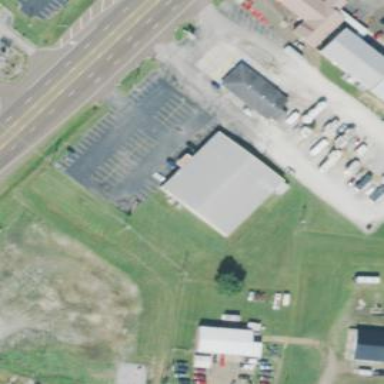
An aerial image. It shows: Building housing bowling alley.